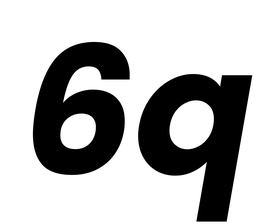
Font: Poppins-BoldItalic